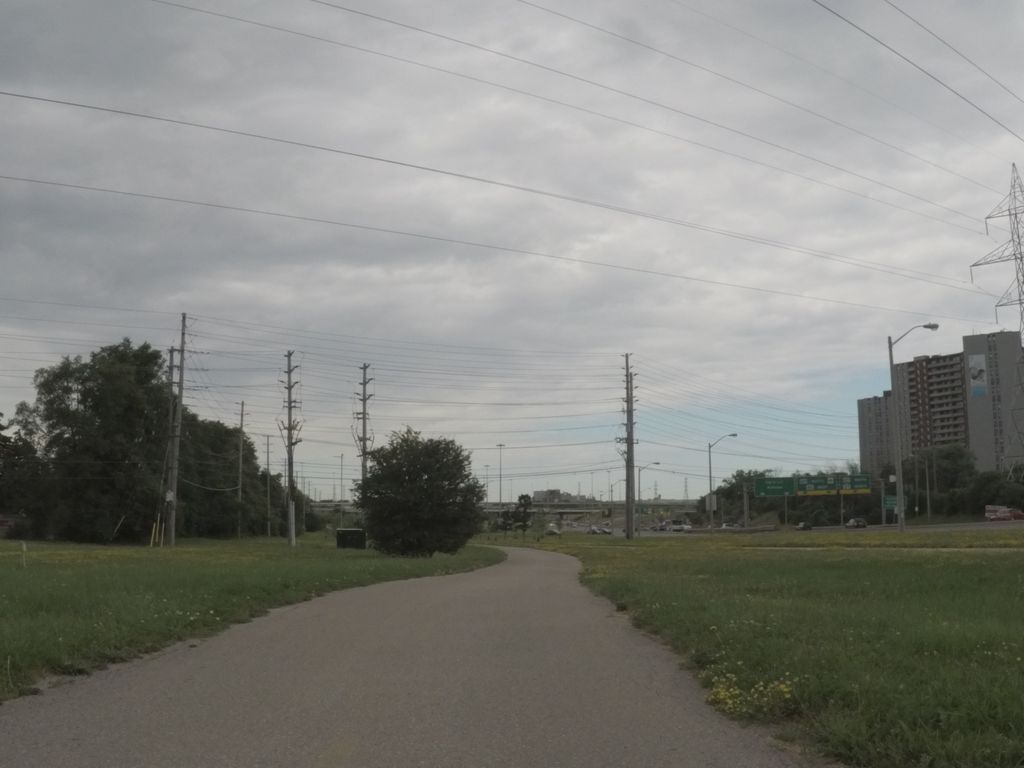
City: toronto